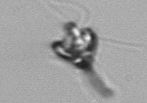
Label: Pyramimonas_longicauda